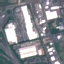
Land use / land cover class: Industrial